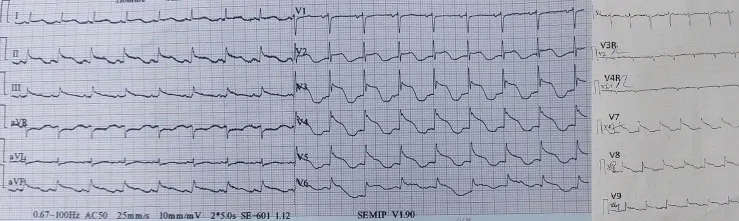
patient's 18-leads electrocardiogram: a regular sinus rhythm with an upward shift of the TP segment, with thin QRS complex and a dome-shaped ST-segment elevation in leads: DI DII DIII AVF V2 V3 V4 V5 V6 V7 V8 V9, and ST segment depression in AVR and V1; with a prolonged QT interval corrected QT (Bazett) at 516 milliseconds.
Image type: electrography (ekg)